Question: I would like to insert each row into vector.
My file looks like this:

The problem is to use multiple delimiters with getline.
My code looks like this :
'''
vector<int>czytajplik()
{
string line;
vector<string> text;
ifstream mojplik;
vector<vector<int>> zajecia;
mojplik.open("dane.txt");
if (mojplik.is_open())
{
while (getline(mojplik, line))
{
while (getline(mojplik, line, ' '))
{
text.push_back(line);
}
}
mojplik.close();
}
else cout << "Unable to open file" << endl;
vector<int> textnumery;
for (int i = 0; i <text.size(); i++)
{
int num = atoi(text.at(i).c_str());
textnumery.push_back(num);
}
return textnumery;
}
'''
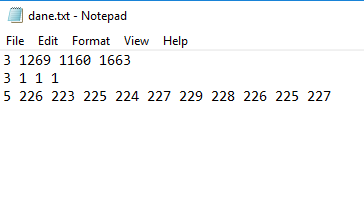
Answer: I'm going to assume that you have data that looks something like
> 1 2 3 4 56 7 8 9 1011 12 13 14 15
and want to have a 2d vector equal to
'''
vector<vector<int>> result = { { 1, 2, 3, 4, 5 }, { 6, 7, 8, 9, 10 }, { 11, 12, 13, 14, 15 } };
'''
Then you want something like
'''
vector<vector<int>> zajecia;
ifstream mojplik("dane.txt");
if (mojplik.is_open())
{
for (string line; getline(mojplik, line); )
{
stringstream numbers_stream(line);
vector<int> numbers;
for (int number; numbers_stream >> number; )
{
numbers.push_back(number);
}
zajecia.push_back(numbers);
}
mojplik.close();
}
'''